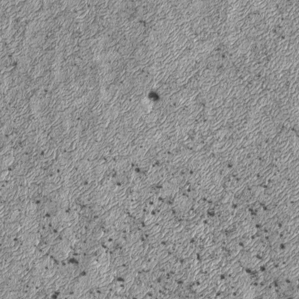
Label: frost